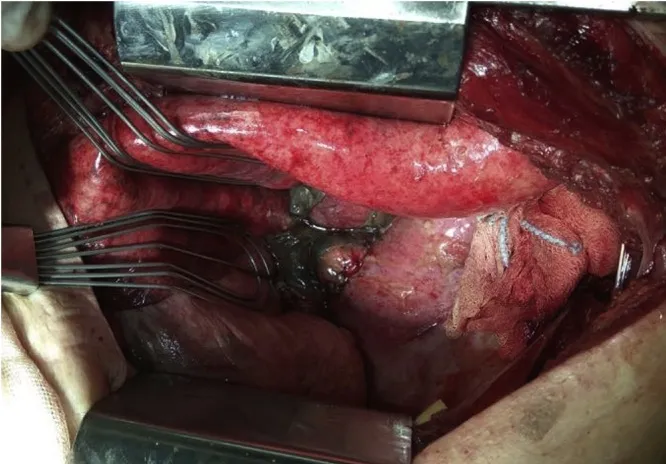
2nd look thoracotomy - oesophageal closure and pleural patch.
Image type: medical_photograph (other_medical_photograph)